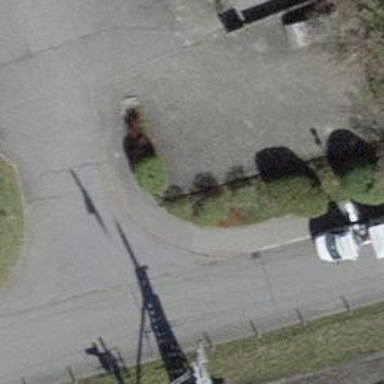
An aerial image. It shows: Sidewalk along the footway.